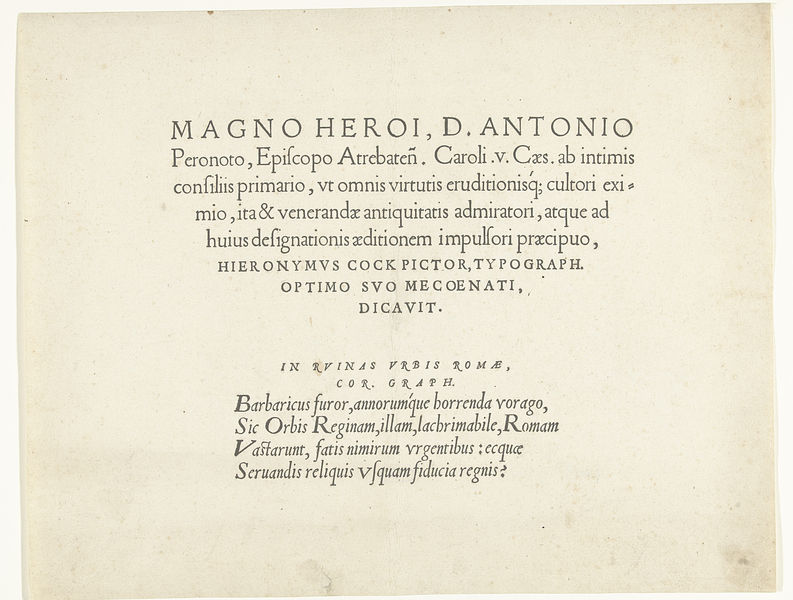
Titel: Opdracht door Hieronymus Cock voor Antonius Perenot
Künstler: Hieronymus Cock
Standort: Amsterdam
Institution: Rijksmuseum
Schlagwörter: old, print, cock, writing, book, page, latin, text, written, literature, poem, document, in, antonio, magno, heroi, peronoto, epifcopo, dicavit, caroli, magno heroi, d. antonio, antiqua, atrebaten, epilcopo, initimis, d antonio